Question: i'm trying to modify a pdf using this method (first code block - using PDFStreamParser and iterating through PDFOperator, then updating COSString when needed):
<URL>
I'm having an issue with some UTF-8 characters (diacritics): when I print the text that i want to update it show like "Societ? ?ii Na?ionale" (where '?' is a code like 0002 or 0004).
The funny things are:
1. when I write the updated pdf file, the characters are show correctly (even though i could't detected and replace them)
2. if i try to strip the text using PDFTextStripper 's getText(...), the text is extracted perfectly.
3. i tried 2 pdfbox versions: 1.5.0 (that behaves as described above) and 1.8.1 (where the final, written, pdf file does not display special characters correctly and "null" strings appear in the document)
What can I do (configure) for the classes used for updating the pdf (or at least try...) so that all of the UTF-8 characters are displayed correctly ?
EDIT:
Screenshot:
EDIT 2:
I searched through the pdfbox source code in PDFTextStripper and its superclass, and I found out how the text was extracted:
At the beginning of processStream method we have
'''
graphicsState = new PDGraphicsState(aPage.findCropBox());
'''
when stripping the text in processEncodedText, an instance of PDFont class is used like this:
'''
final PDFont font = graphicsState.getTextState().getFont();
'''
and the text is extracted from a byte[] with :
'''
String c = font.encode( string, i, codeLength );
'''
The new problem is that when i instantiate a PDFont class with the same 2 lines of code, i get a "null" font class, and thus i cannot use .encode(...) method.
Source code for those classes are here:
<URL>
I'm digging now for more ...
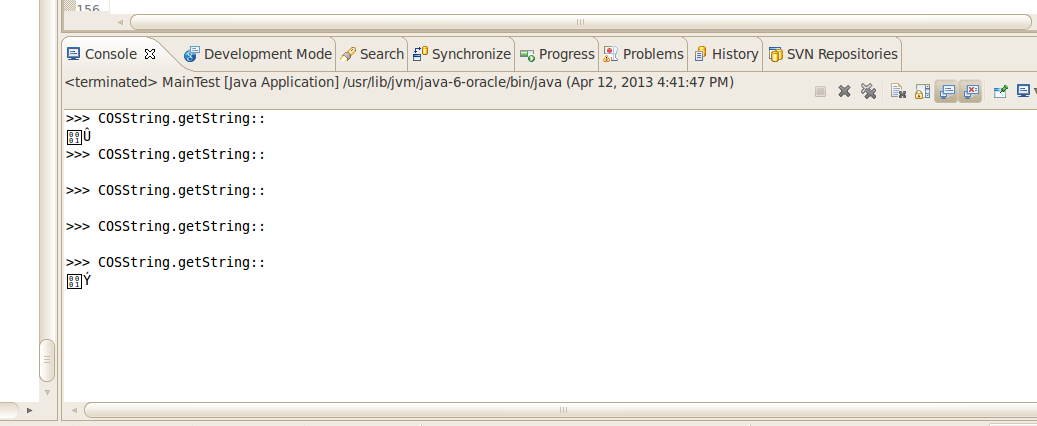
Answer: Finally, it seams that the process of extracting the fonts in the pdf file is quite complex. I couldn't use the fonts explicitly so I searched inside the code of PDFStreamEngine and the classes that extends OperatorProcessor and found how the PDFont objects were created into a map (I pretty much copied the chunks of code that i needed for extracting the diacritics). So, after that I used the detected fonts when interating through parser.getTokens() to call encode(...) method on each character in the "string".